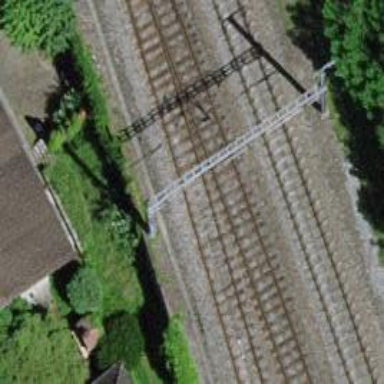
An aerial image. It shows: Single-track electrified railway siding with contact line for service.